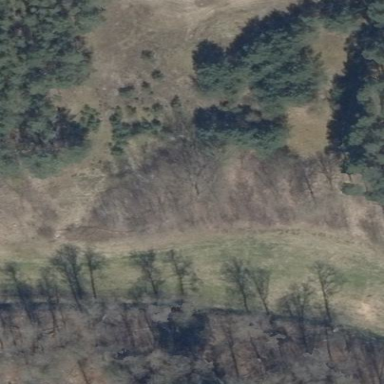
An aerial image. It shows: Landscape covered with heath.